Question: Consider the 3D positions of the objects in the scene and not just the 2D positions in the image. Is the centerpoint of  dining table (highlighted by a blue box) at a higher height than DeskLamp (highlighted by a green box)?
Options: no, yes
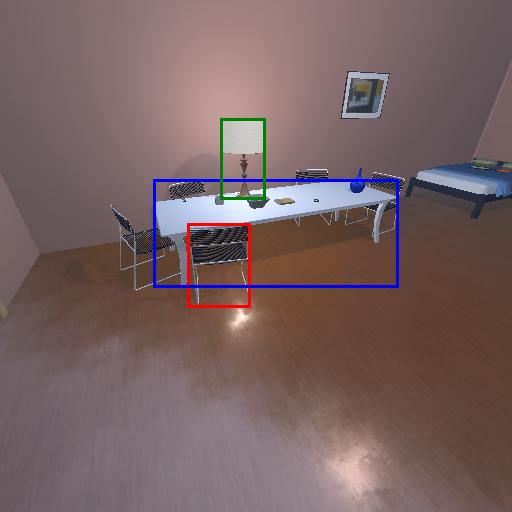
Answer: no